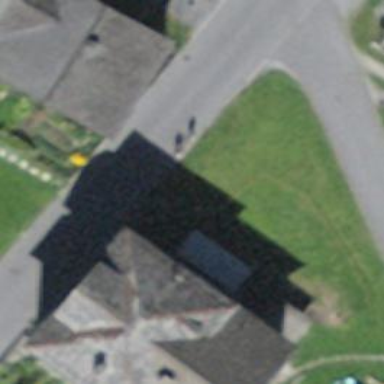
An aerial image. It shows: Farm shop.